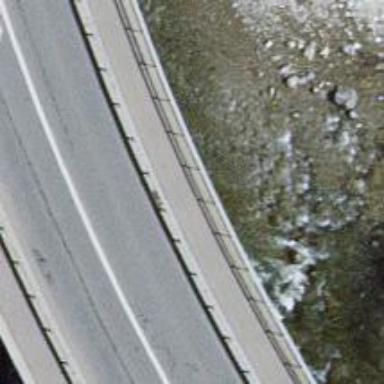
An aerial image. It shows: Sidewalk on bridge.